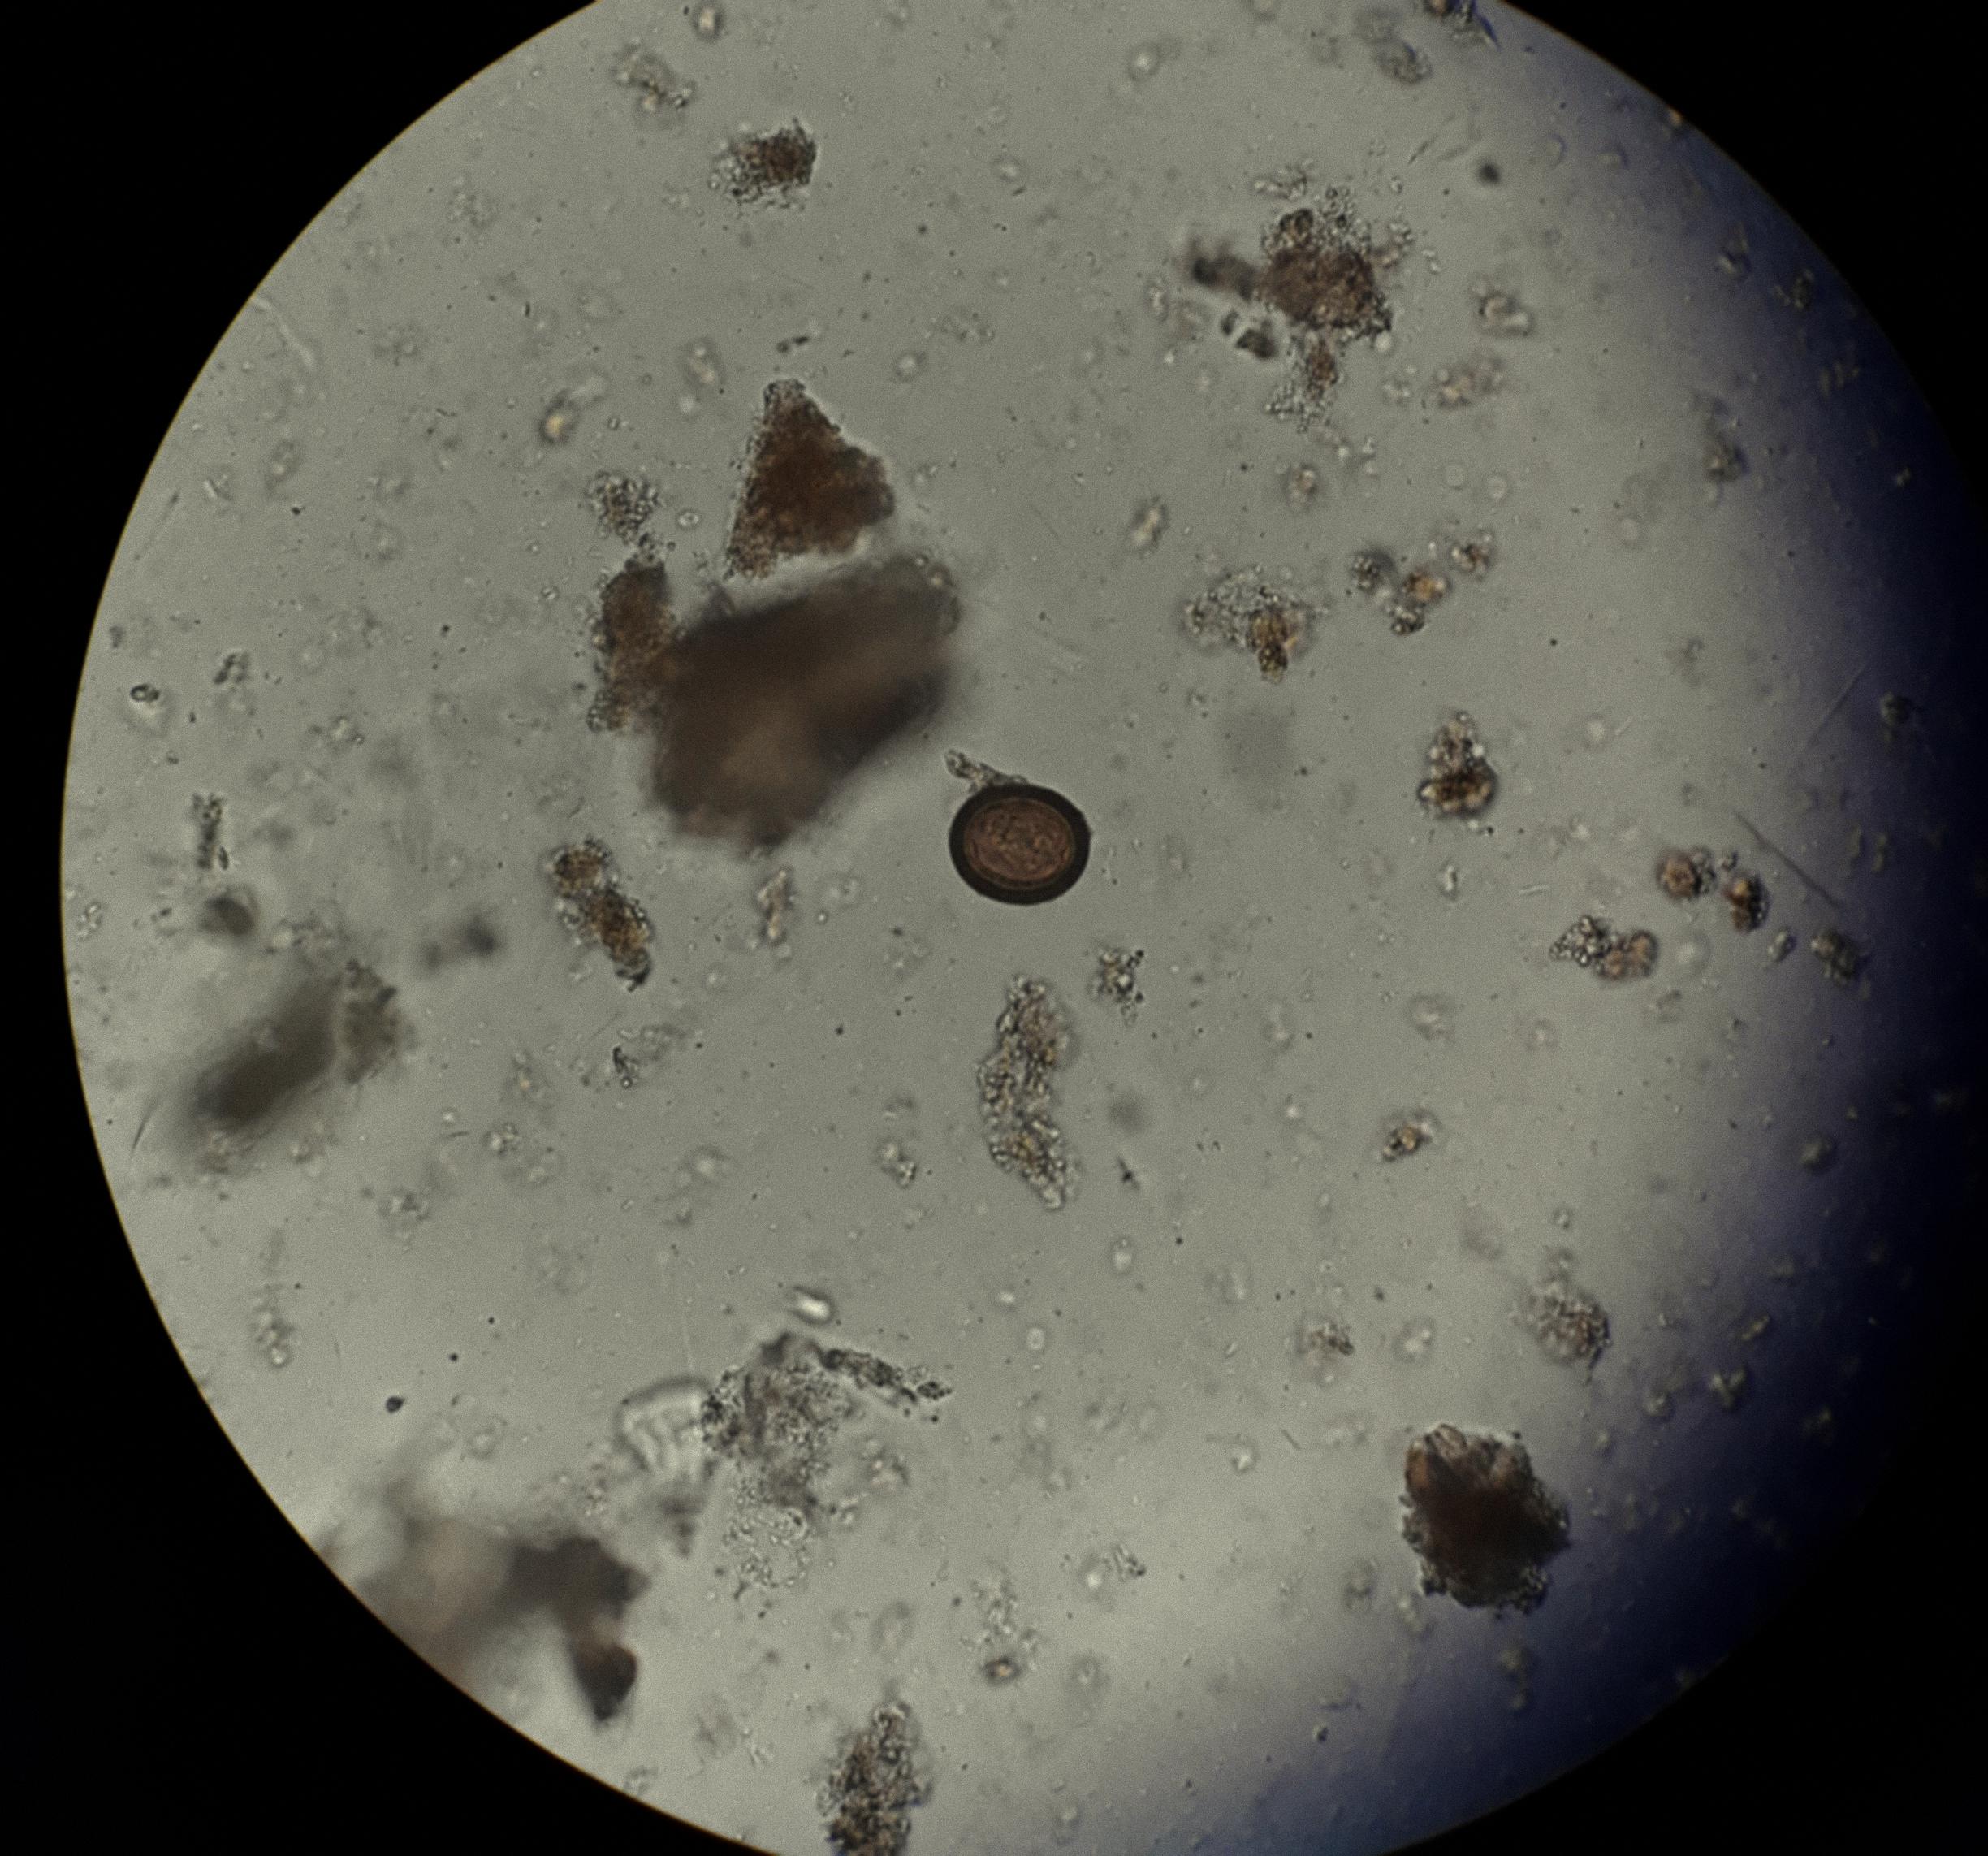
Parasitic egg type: Taenia spp. egg